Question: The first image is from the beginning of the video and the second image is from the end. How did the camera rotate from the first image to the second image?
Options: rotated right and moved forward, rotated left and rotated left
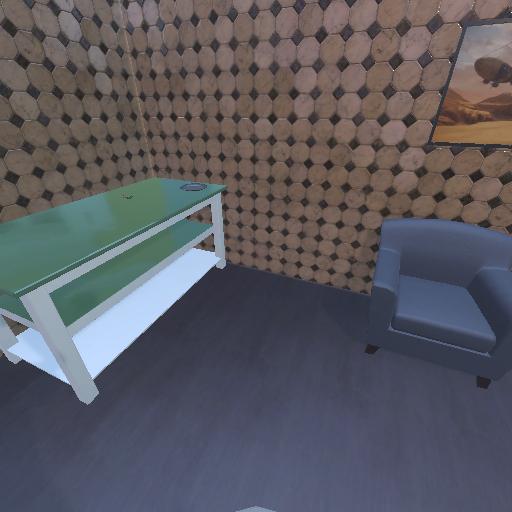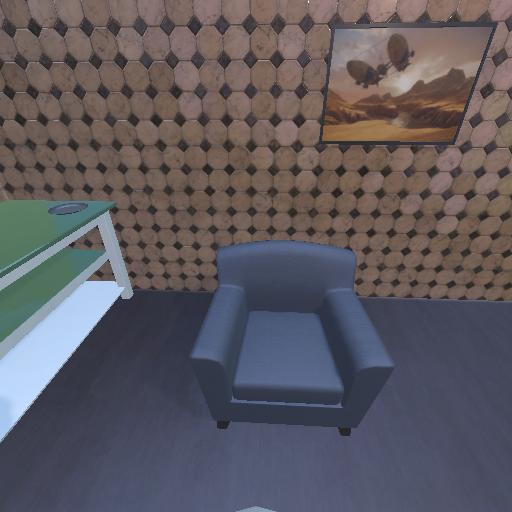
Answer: rotated right and moved forward